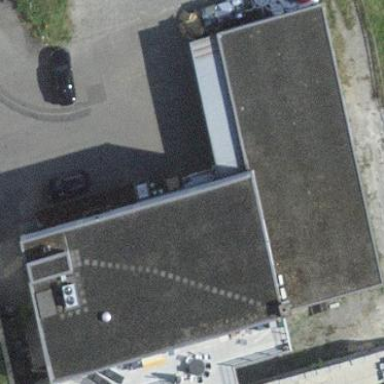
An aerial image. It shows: Industrial building.